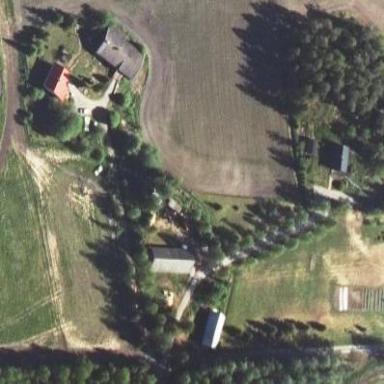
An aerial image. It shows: Farmyard area.